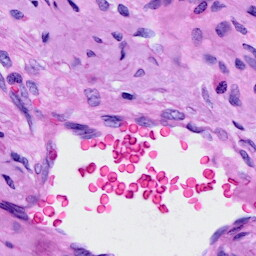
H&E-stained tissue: Cervix